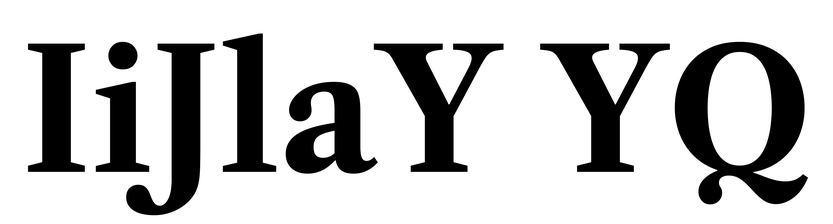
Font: LibreCaslonText_Bold